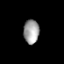
Tissue: prostate
Cell type: B cells
Senescence score: 0.2167
Nuclear area (px): 366
Mean DAPI intensity: 159.385